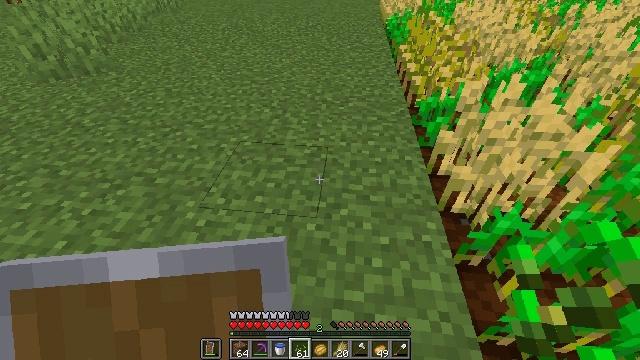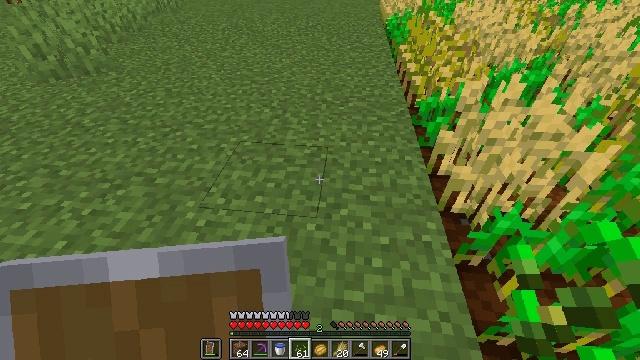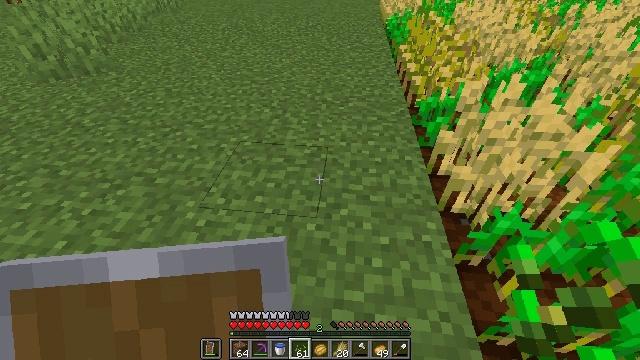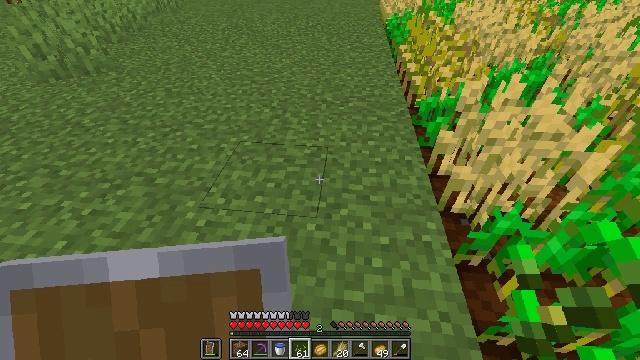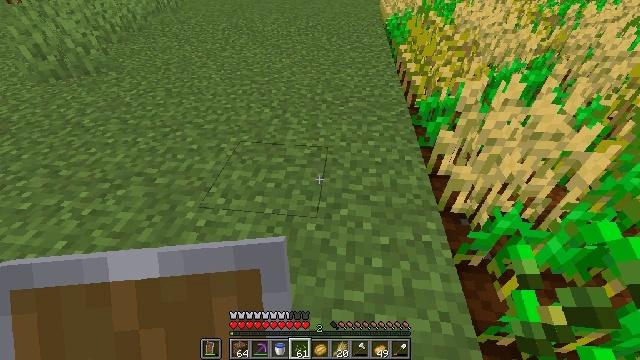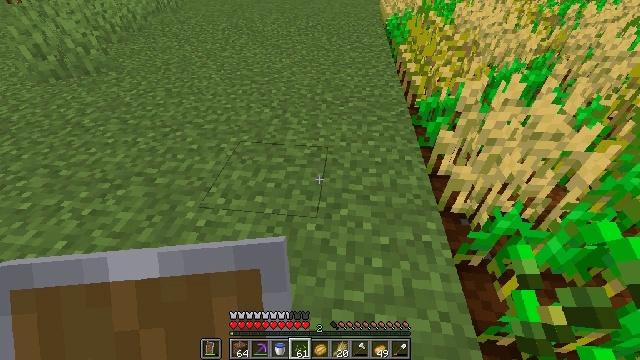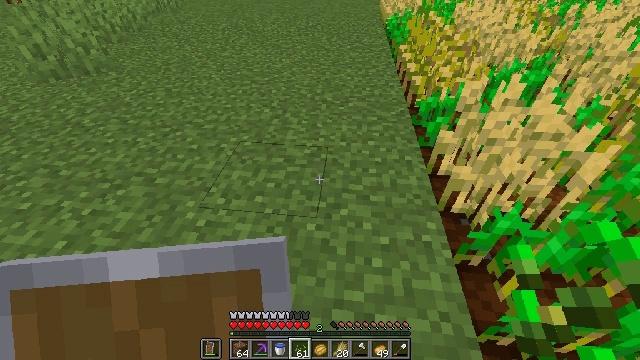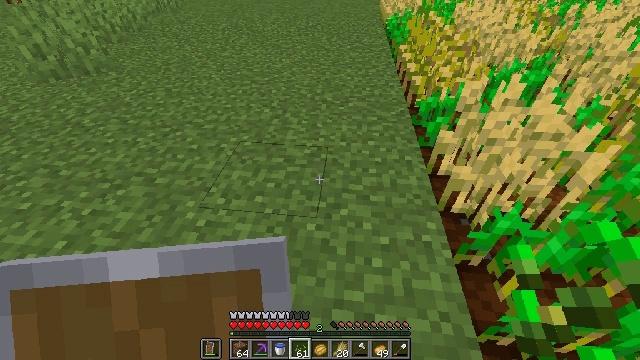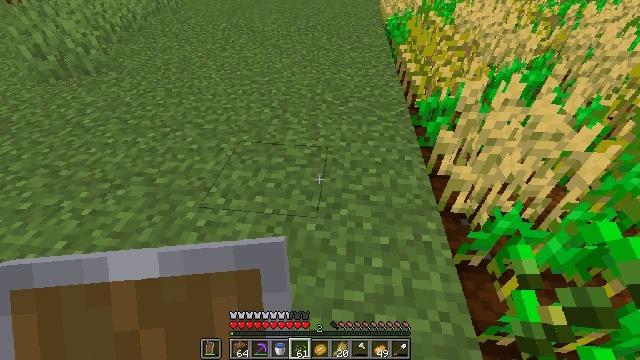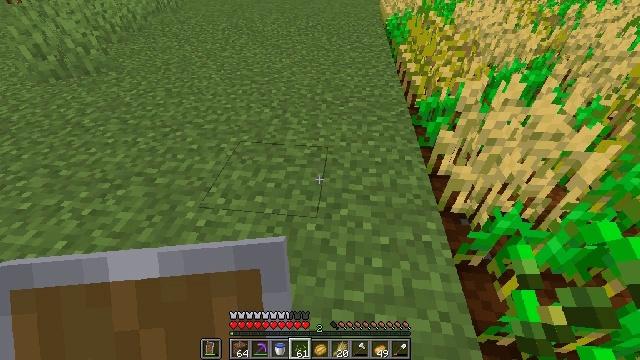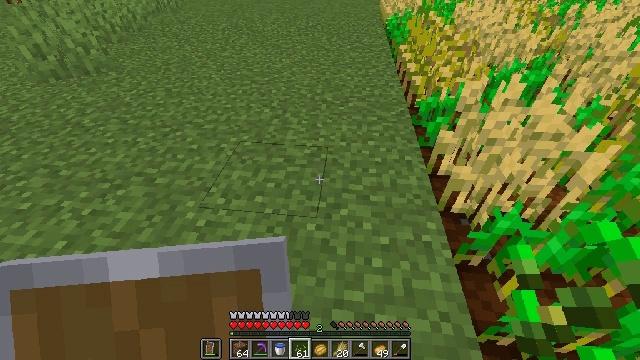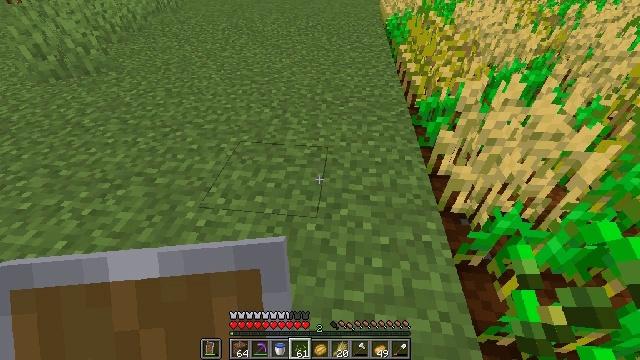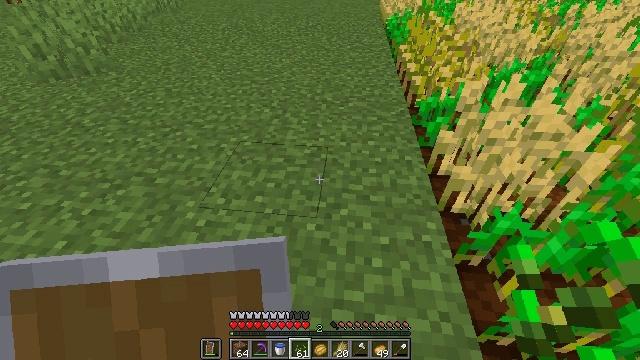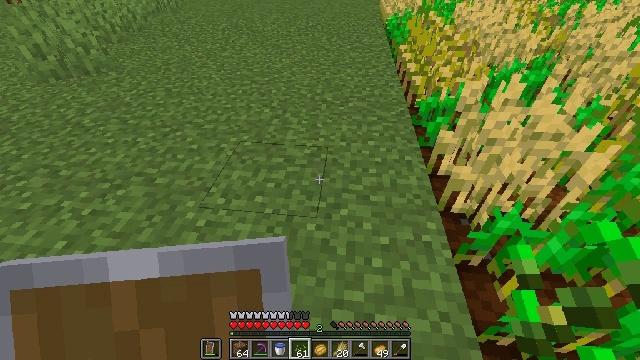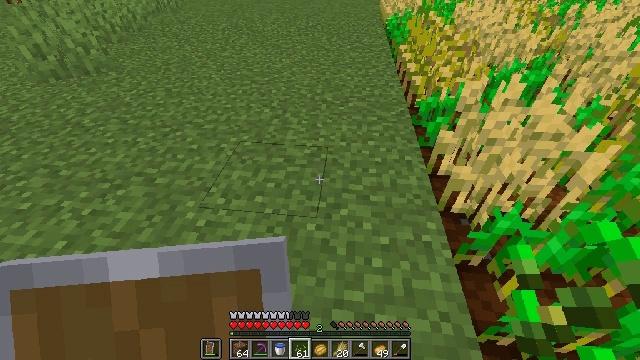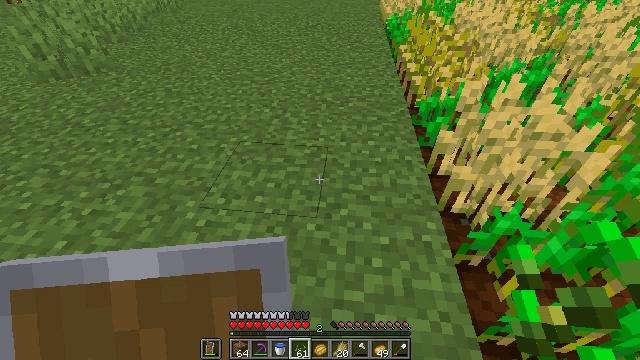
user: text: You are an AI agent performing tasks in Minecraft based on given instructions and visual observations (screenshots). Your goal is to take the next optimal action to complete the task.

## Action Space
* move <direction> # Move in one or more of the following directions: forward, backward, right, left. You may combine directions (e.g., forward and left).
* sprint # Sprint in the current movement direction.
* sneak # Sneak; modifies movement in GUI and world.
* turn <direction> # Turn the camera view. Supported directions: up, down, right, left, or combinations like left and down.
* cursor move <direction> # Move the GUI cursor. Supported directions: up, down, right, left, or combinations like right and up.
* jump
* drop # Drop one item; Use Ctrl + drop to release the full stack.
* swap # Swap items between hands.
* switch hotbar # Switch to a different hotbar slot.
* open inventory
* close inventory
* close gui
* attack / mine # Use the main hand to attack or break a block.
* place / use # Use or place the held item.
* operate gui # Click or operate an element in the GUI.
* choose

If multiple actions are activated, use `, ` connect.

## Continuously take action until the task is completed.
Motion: motion action
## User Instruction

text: Destroy the wheat to collect it.
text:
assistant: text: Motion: no_op
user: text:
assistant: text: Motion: no_op
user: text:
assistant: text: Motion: no_op
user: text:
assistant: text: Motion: no_op
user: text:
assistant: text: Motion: no_op
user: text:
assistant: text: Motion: no_op
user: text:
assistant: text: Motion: no_op
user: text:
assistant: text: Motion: no_op
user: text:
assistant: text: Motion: no_op
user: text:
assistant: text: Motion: no_op
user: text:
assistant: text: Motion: no_op
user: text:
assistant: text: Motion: no_op
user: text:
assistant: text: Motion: no_op
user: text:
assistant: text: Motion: no_op
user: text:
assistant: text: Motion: no_op
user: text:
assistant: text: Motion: no_op
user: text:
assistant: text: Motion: no_op
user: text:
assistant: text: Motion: no_op
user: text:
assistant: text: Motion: no_op
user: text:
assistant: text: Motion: no_op
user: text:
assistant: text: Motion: no_op
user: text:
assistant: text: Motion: no_op
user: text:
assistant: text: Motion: no_op
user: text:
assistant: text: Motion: no_op
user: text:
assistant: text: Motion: no_op
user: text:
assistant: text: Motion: no_op
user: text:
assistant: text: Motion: no_op
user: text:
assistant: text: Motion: no_op
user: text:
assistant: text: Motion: no_op
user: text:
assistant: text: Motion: no_op